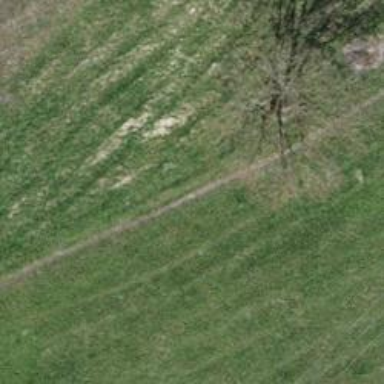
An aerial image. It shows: Path.